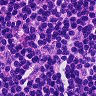
Metastatic tissue present: no